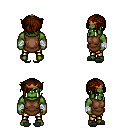
a pixel art fantasy rpg character, male body template, orc, green skin, brown tunic, gold greaves, brown pixie cut hairstyle, bronze tiara, white cloth bandages, gray slippers, four views (front, back, left, right), 2x2 character sprite sheet, small pixel art, hard edges, no anti-aliasing